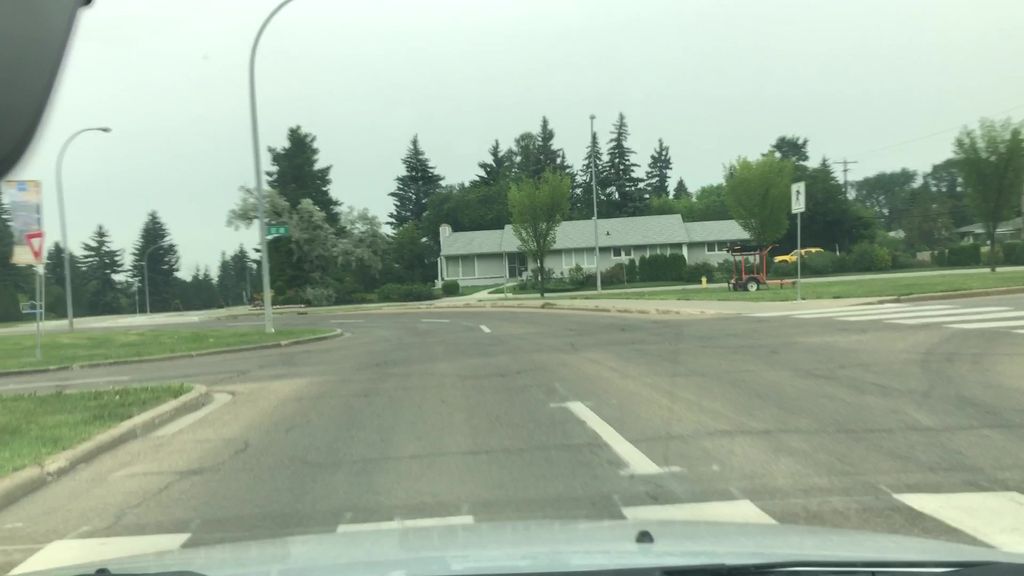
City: edmonton